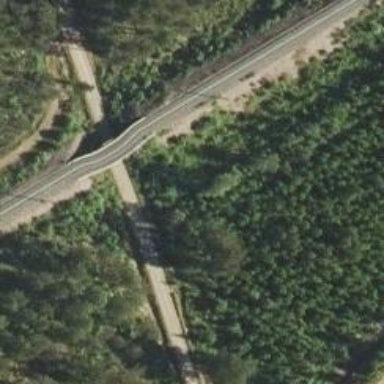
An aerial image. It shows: Railway with continuous electrified contact lines.